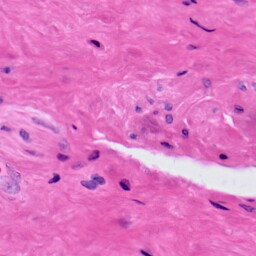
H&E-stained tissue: Prostate